Question: Below is an image of how I wants to show report.

Gray area in the image is subreport. When it returns list of too many employees it applies scrollbar to webpage. As per requirement page should not scroll but only the list of employees.
Can anyone help how can I make subreport to scroll?
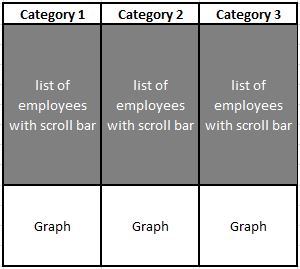
Answer: Unfortunately there is no direct way in SSRS to achieve this. But after some research this can be done..
Whenever SSRS report renders on page it converts it into table structure. So I was trying to apply css to tablix cell in which my subreport is placed. I applied tooltip to tablix inside subreport, when it renders tooltip is converted into Title attribute. here you go... find the element with title attribute in jquery already on your page. and then apply the css from jquery.
I tried with id property but, ssrs always generates a new random id for elemnts in reports... that did not work but the tooltip or title property in html surely works.
thanks to jquery selectors...